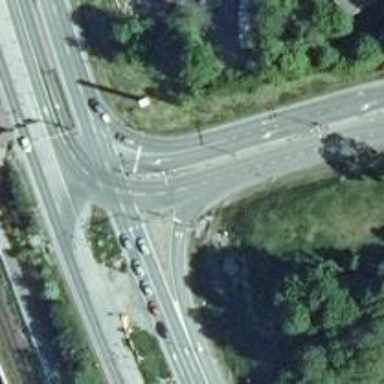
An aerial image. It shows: Primary link road with asphalt surface.